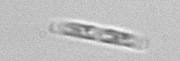
Label: pennate